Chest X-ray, PA view. Patient: 43 years old, sex M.
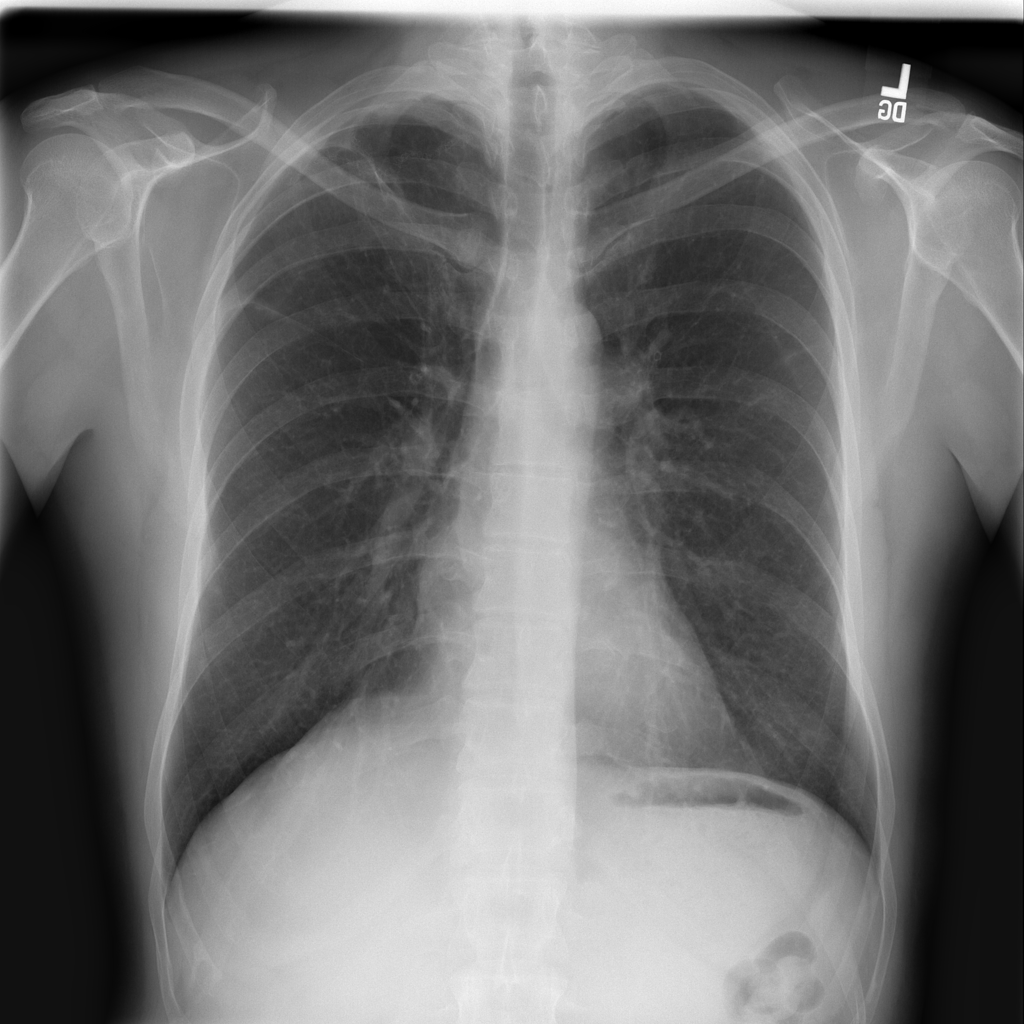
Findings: Fibrosis